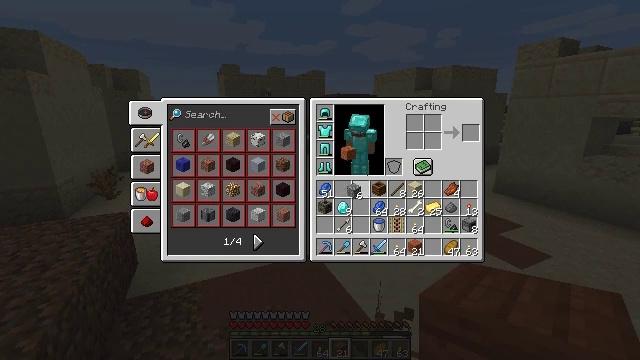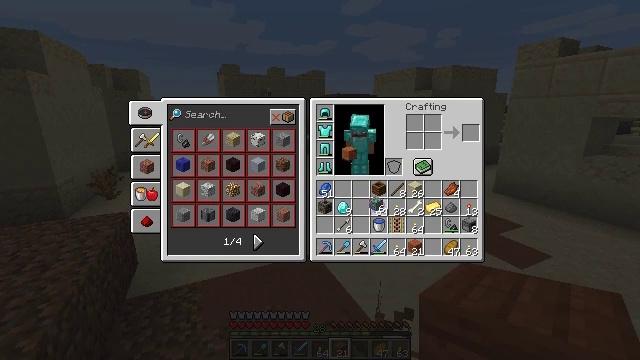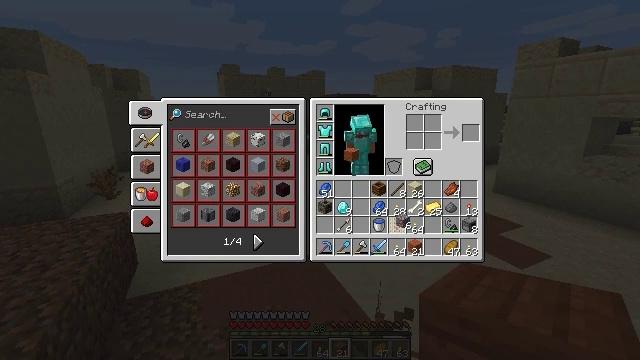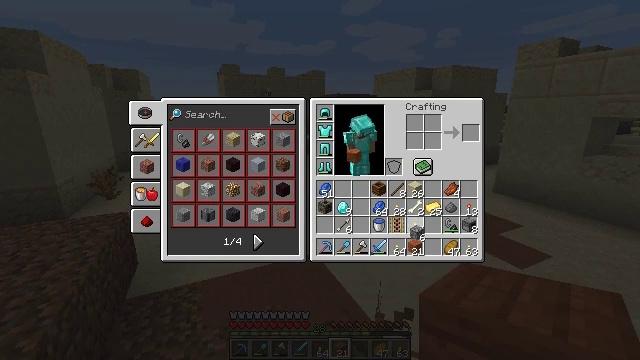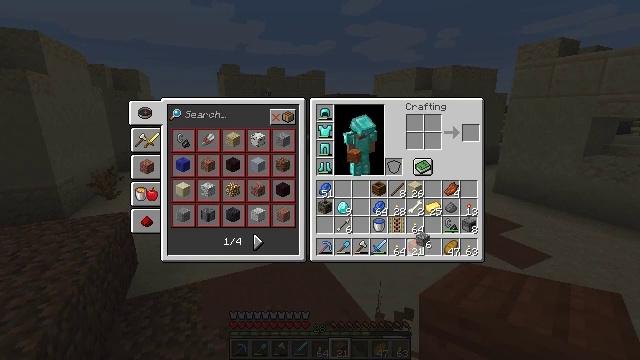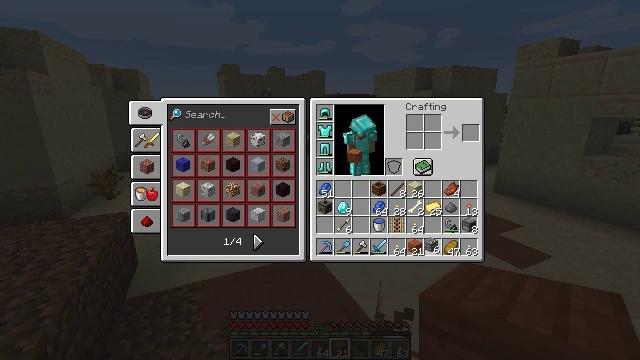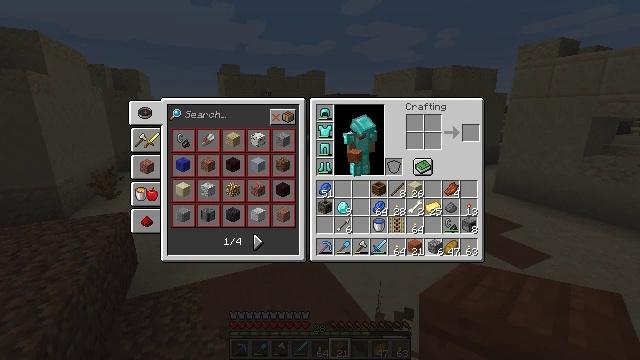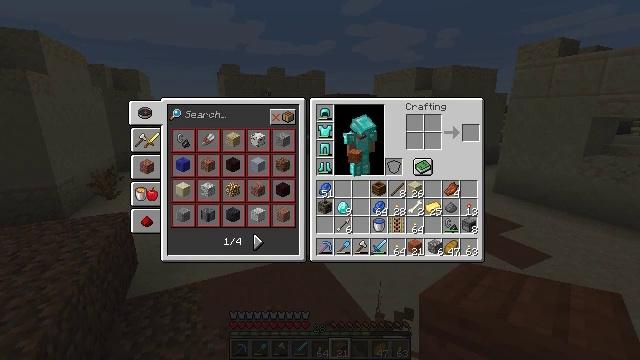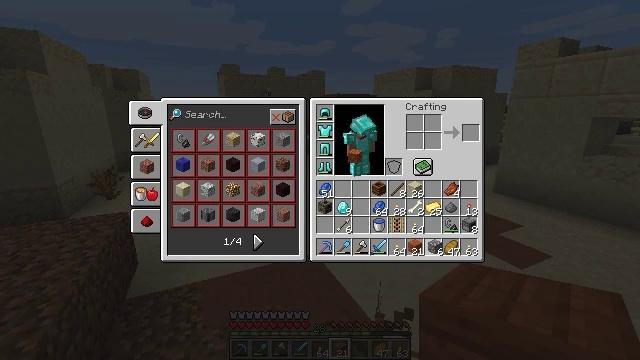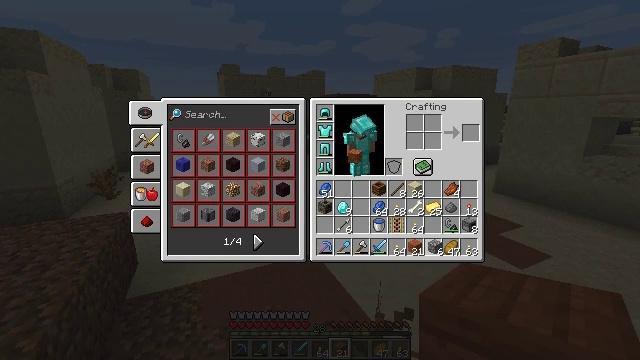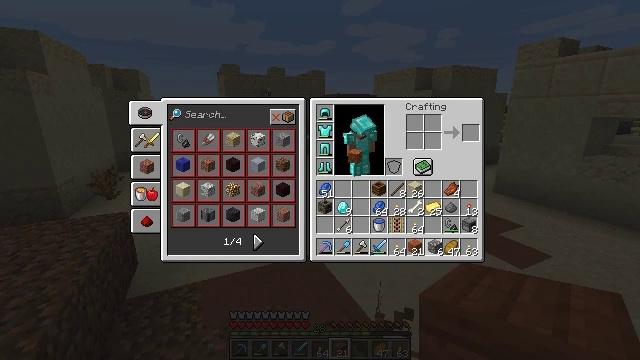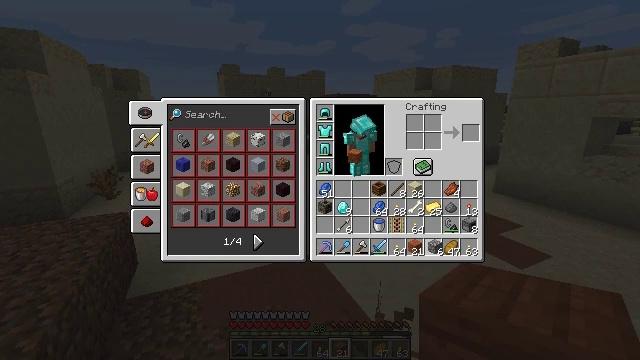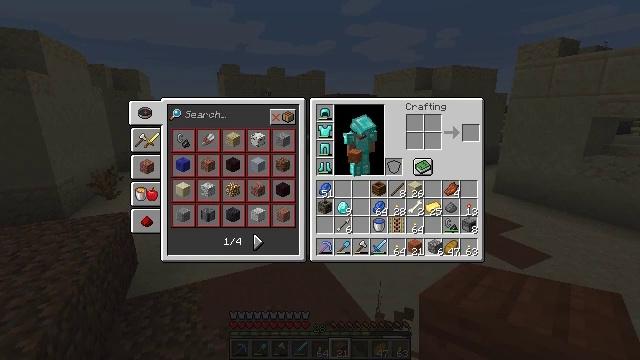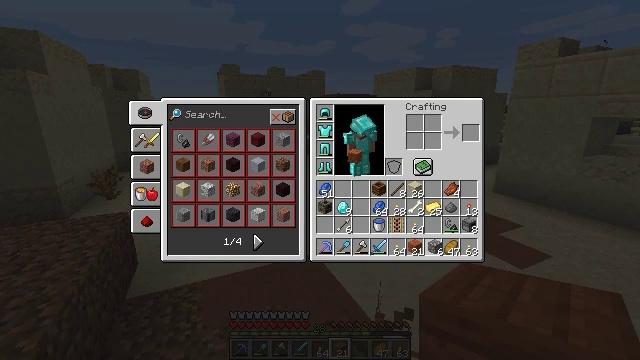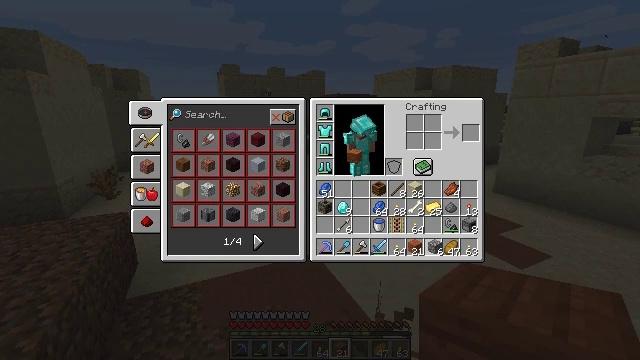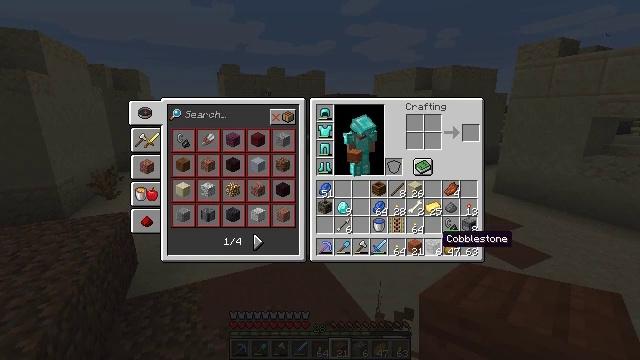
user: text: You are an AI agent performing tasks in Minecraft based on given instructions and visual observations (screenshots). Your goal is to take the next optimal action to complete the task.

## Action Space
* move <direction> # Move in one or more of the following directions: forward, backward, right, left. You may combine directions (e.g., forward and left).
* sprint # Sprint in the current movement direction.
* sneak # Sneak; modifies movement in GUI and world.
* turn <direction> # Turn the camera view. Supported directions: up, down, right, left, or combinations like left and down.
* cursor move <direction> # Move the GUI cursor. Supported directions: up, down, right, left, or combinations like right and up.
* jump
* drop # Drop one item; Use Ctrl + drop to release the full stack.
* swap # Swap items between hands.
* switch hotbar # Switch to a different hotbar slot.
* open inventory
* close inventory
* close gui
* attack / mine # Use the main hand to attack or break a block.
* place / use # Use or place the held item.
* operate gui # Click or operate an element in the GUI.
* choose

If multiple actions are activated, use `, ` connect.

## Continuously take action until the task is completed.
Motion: motion action
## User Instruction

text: Remove a composter from the inventory.
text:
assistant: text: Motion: cursor move right and down
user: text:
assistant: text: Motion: cursor move right and down
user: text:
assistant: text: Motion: cursor move right and down
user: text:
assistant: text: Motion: cursor move down
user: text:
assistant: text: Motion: cursor move right
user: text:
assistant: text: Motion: no_op
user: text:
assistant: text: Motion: no_op
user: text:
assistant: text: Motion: no_op
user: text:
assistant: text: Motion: no_op
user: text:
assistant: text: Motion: no_op
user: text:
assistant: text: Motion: no_op
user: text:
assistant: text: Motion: operate gui
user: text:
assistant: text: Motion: operate gui
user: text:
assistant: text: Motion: operate gui
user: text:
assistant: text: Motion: no_op
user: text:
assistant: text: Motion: no_op
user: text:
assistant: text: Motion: no_op
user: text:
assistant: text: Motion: no_op
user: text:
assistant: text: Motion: no_op
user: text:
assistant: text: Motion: no_op
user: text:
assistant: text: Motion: no_op
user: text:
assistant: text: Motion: cursor move up
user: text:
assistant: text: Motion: cursor move right and up
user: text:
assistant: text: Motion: cursor move right and up
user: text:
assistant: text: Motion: no_op
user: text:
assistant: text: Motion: no_op
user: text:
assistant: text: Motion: no_op
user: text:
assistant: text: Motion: no_op
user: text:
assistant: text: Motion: no_op
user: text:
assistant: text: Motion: no_op